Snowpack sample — Loveland Pass, Silver Plume, Colorado, USA (1/12/25, 11:40 AM MST)
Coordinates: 39.66, -105.88
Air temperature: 7 °F
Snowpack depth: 140 cm
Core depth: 10 cm
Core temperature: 41 °F
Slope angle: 11°, slope face: 30°
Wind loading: high
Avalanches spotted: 2
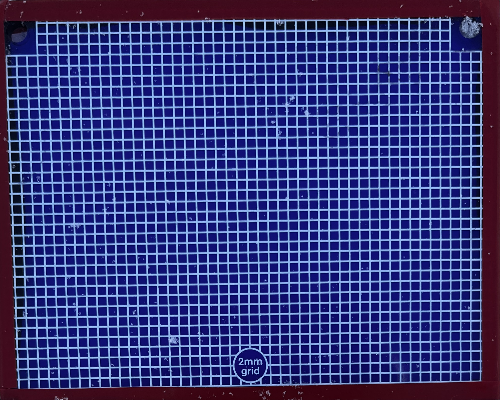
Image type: profile
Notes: Pilot using slightly modified coring method that took too large segment for snow profile picturing, advised not to use in higher level models. Two avalanche on south face nearby, partially cloudy with light snow in the last 24 hours. Lots of wind loading on eastern features.